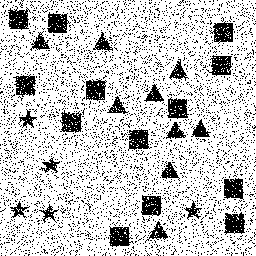
Squares: 13
Triangles: 9
Stars: 5
Total shapes: 27